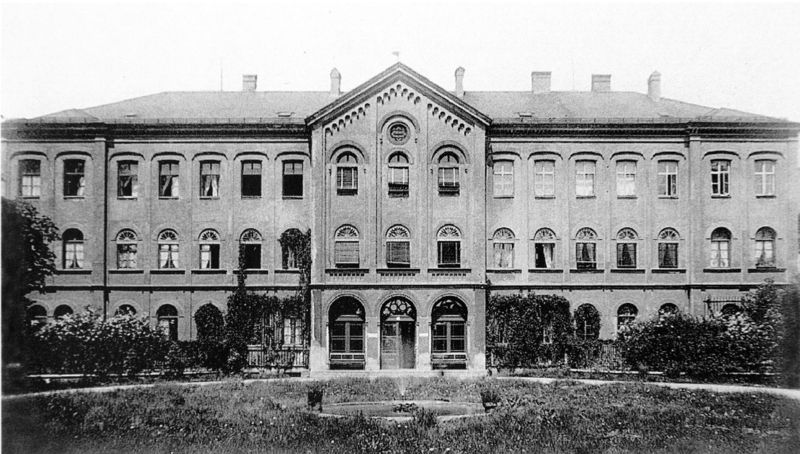
Titel: Kreisirrenanstalt in München, Auerfeldstraße 6, Ansicht von Süden (Foto um 1900)
Künstler: Reuter (Zivilbauinspektor)
Standort: München
Institution: Kreisirrenanstalt
Schlagwörter: baum, himmel, schatten, wasser, weiß, bäume, dreieck, teich, fenster, grau, hell, licht, schwarz, tür, anlage, dach, gebäude, gras, haus, park, rasen, schloss, weg, wiese, architektur, vorhang, gräser, büsche, gebüsch, gewässer, gitter, sträucher, wege, pflanzen, front, gotik, brunnen, kamine, schornstein, vorbau, garten, ranken, springbrunnen, ansicht, fassade, türen, schule, fahne, dächer, giebel, schornsteine, ziegel, allee, hecke, backstein, platz, figuren, gardinen, vorhänge, symmetrie, pfosten, foto, fotografie, photographie, bögen, eingang, offen, irrenanstalt, fensterrahmen, rundfenster, schwarzweiss, arkaden, bänke, photo, fries, fensterreihen, villa, sims, gesims, efeu, risalit, herrschaftlich, portikus, zufahrt, fontaine, fontäne, museum, krankenhaus, stockwerke, aufnahme, wasserspeier, dachrinne, lisenen, fensterachsen, mittelrisalit, rondell, antennen, flügelanlage, mittelachse, fensterbögen, torbögen, gartenanlage, zahnfries, vorgarten, hecken, ovale fenster, egfewg, ergh, hospiz, schonstein, kletterpflanzen, <tür